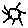
Label: sun